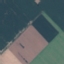
Land use / land cover: AnnualCrop